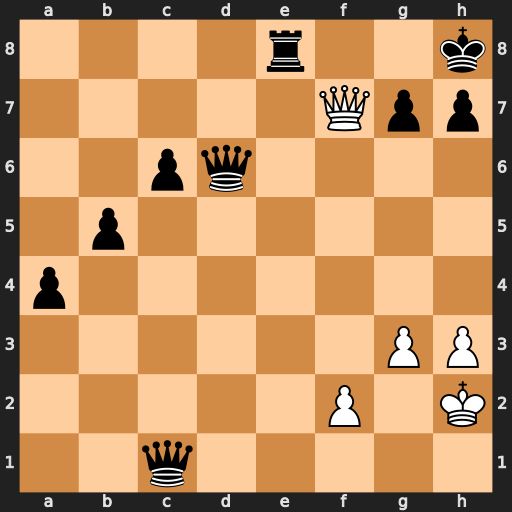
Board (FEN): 4r2k/5Qpp/2pq4/1p6/p7/6PP/5P1K/2q5
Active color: w
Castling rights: -
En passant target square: -
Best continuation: Qxe8+ Qf8 Qxf8#